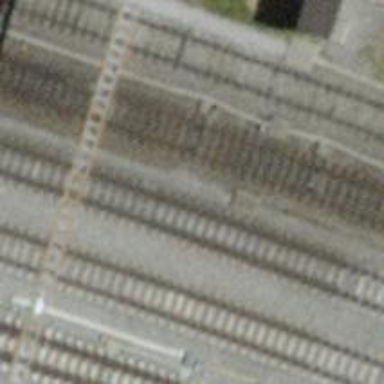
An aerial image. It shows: Railway switch.